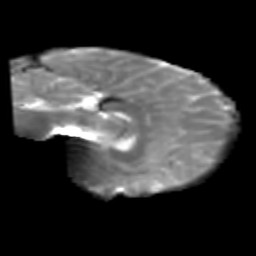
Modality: T2w
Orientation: sagittal
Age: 23
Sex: male
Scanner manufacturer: siemens
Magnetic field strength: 3 T
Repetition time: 1.8 s
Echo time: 0.07 s